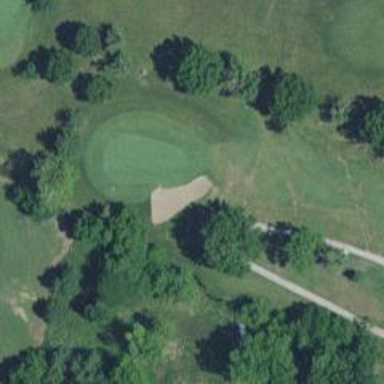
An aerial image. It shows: View of golf hole.